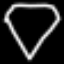
Label: diamond